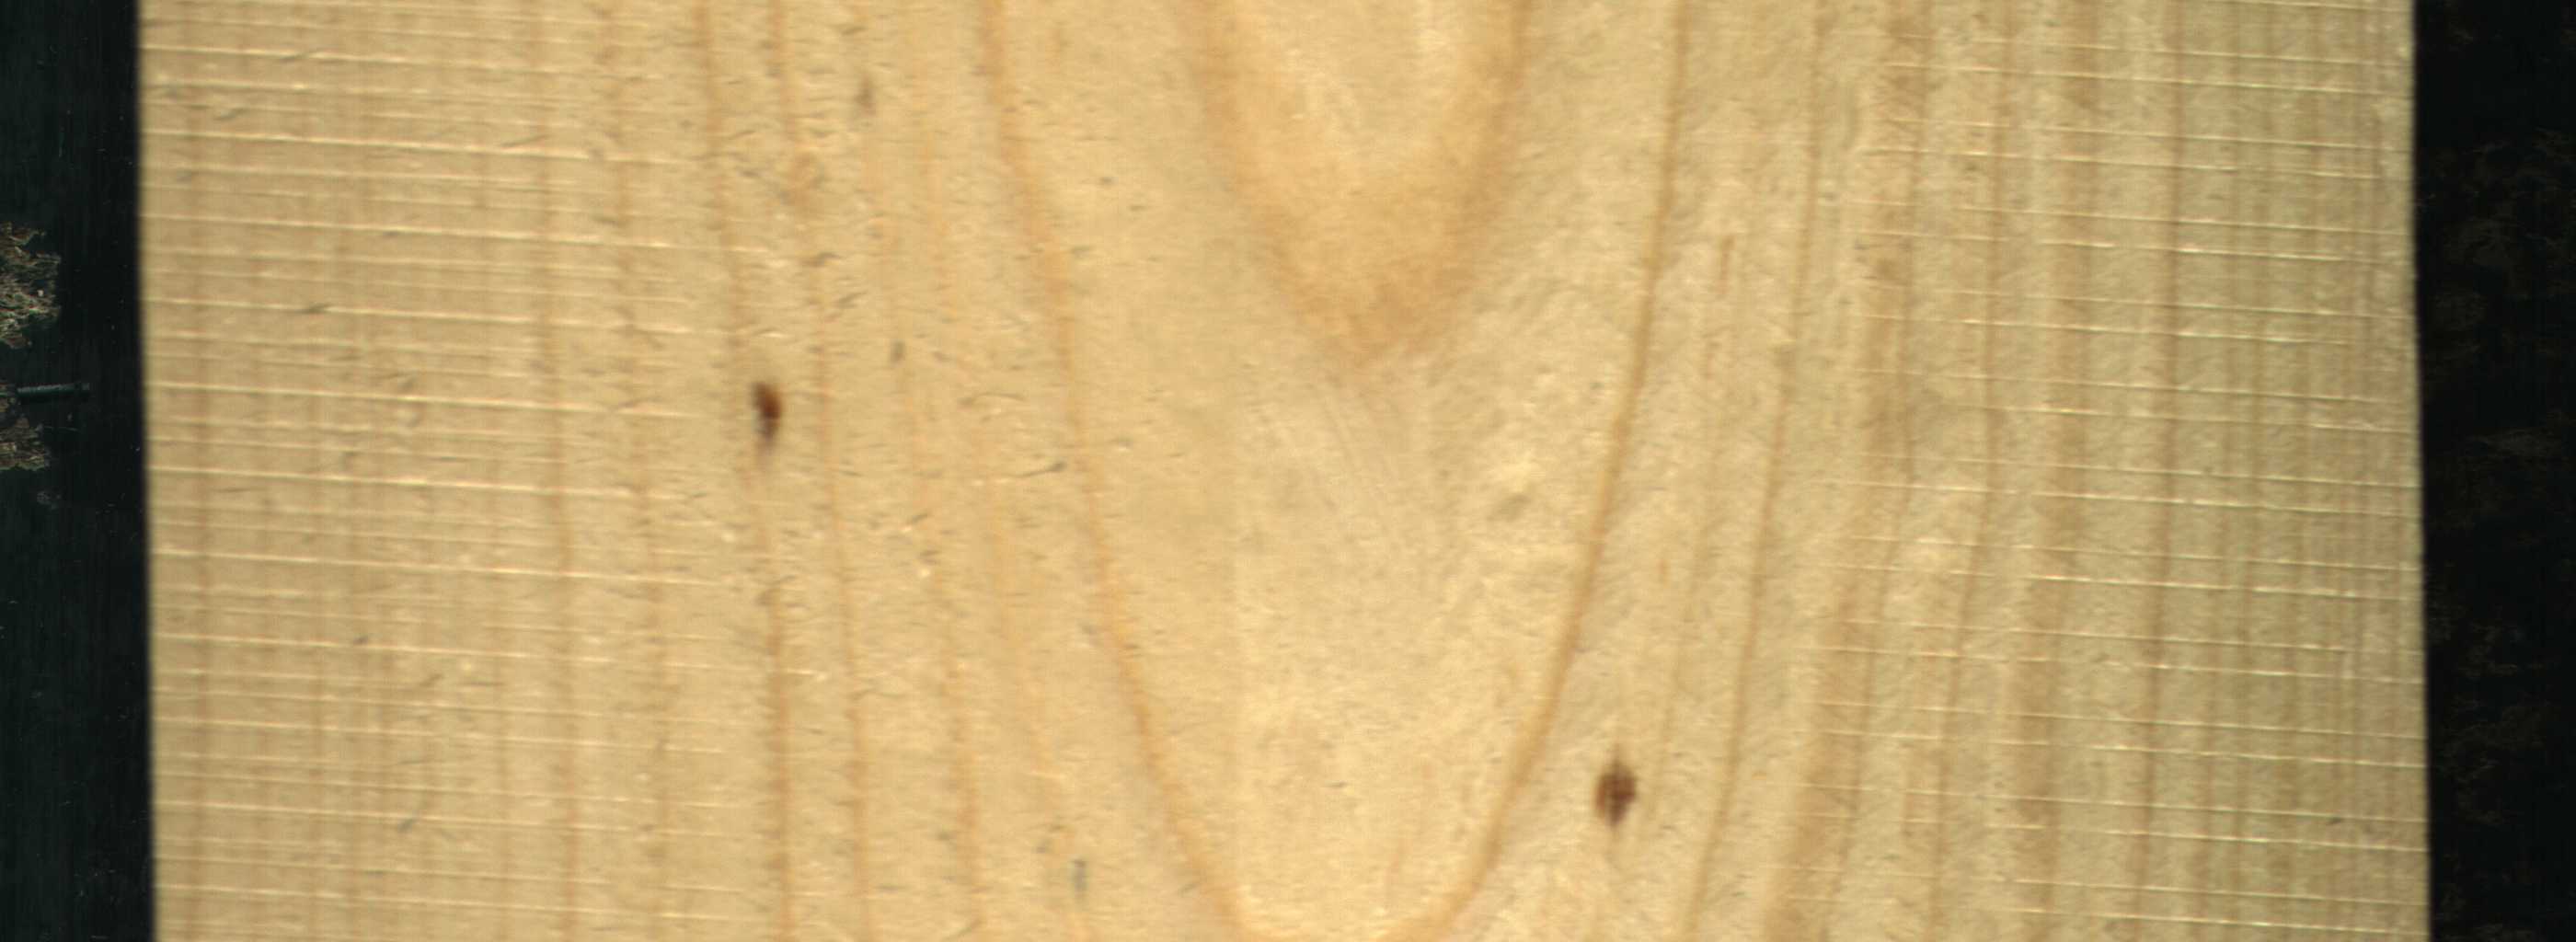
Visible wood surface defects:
resin
resin